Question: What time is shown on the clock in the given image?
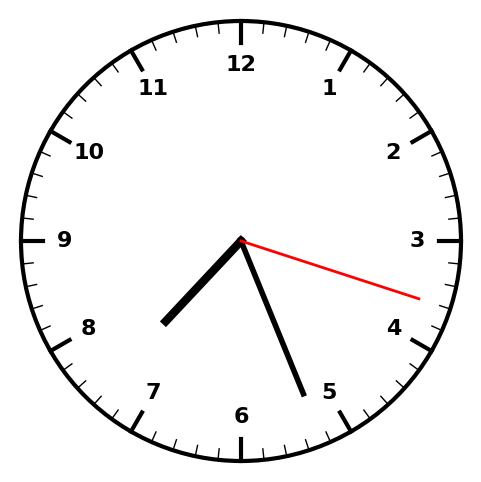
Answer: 07:26:18